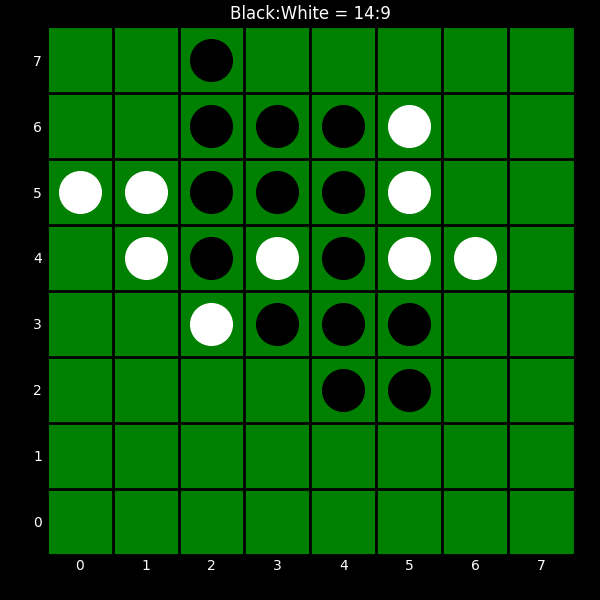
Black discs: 14
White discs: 9